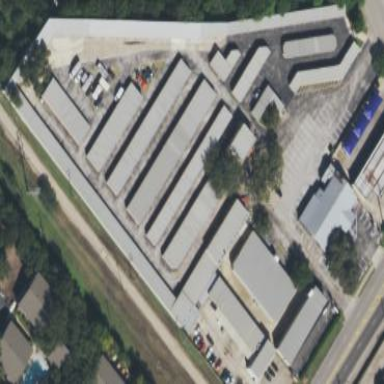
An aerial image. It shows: Storage rental shop.